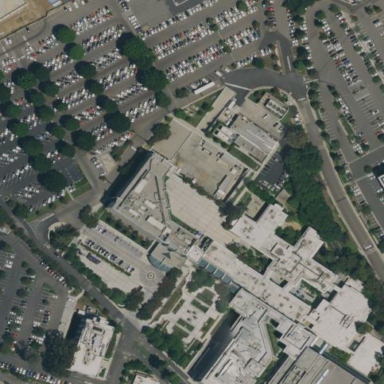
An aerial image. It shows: Healthcare facility identified as hospital.